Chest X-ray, AP view. Patient: 19 years old, sex F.
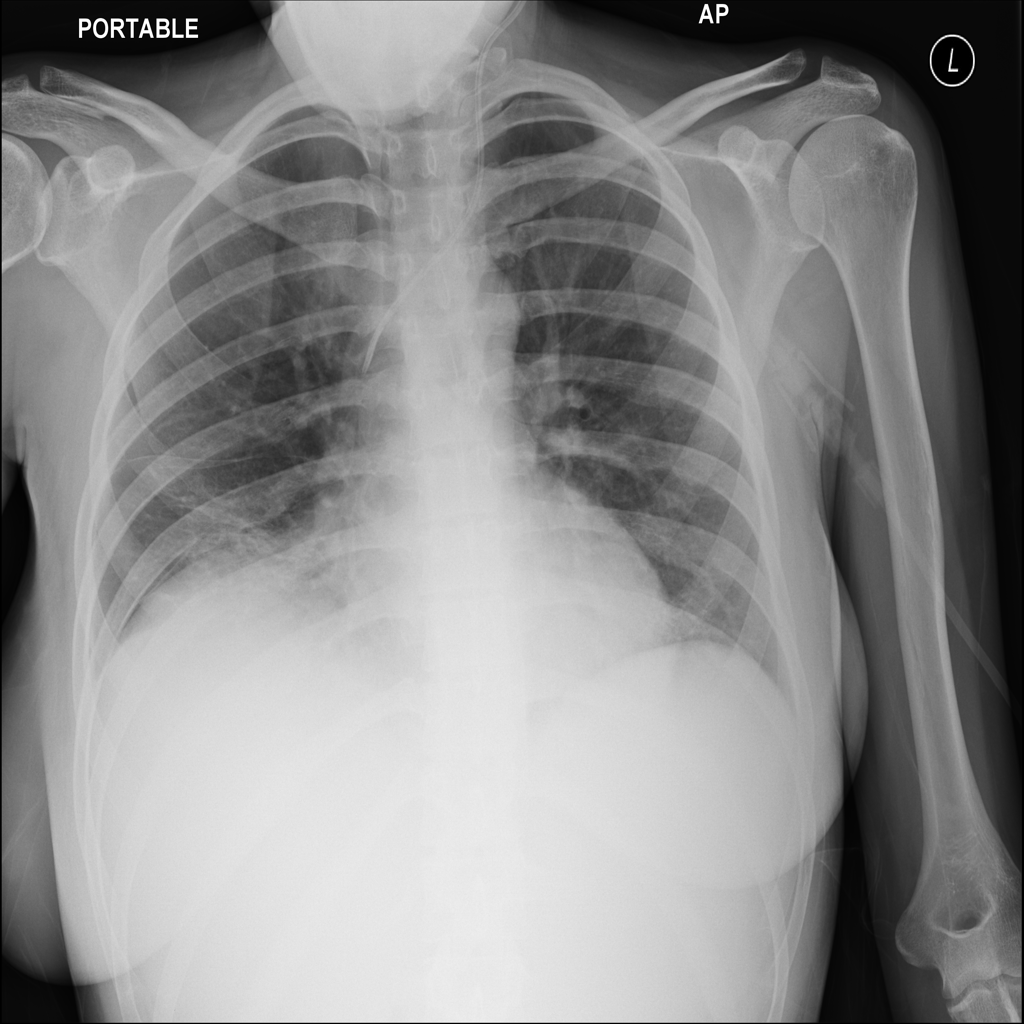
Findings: No Finding